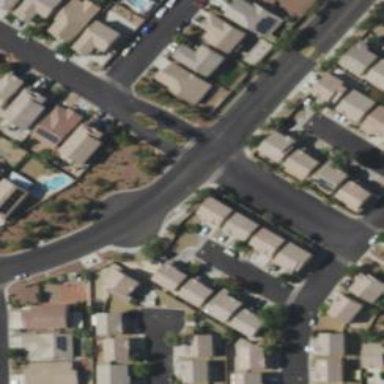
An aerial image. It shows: Asphalt road in residential area.